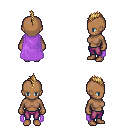
a pixel art fantasy rpg character, female body template, human, dark skin, lavender cape, magenta pants, blonde mohawk hairstyle, four views (front, back, left, right), 2x2 character sprite sheet, small pixel art, hard edges, no anti-aliasing